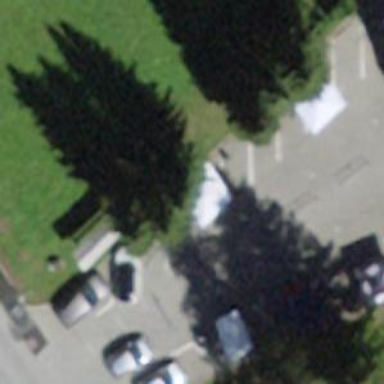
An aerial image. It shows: Charging station.